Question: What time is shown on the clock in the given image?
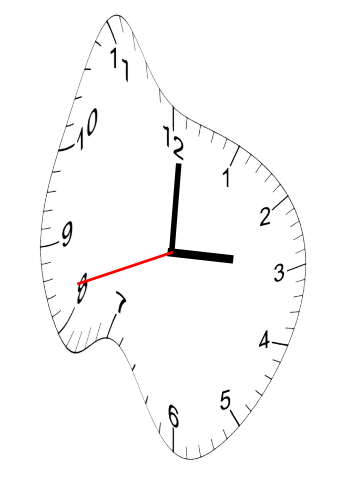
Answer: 03:00:42